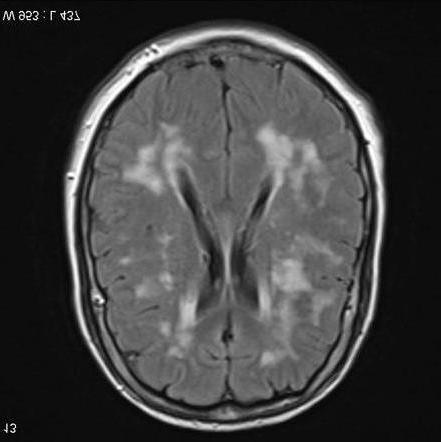
Label: notumor